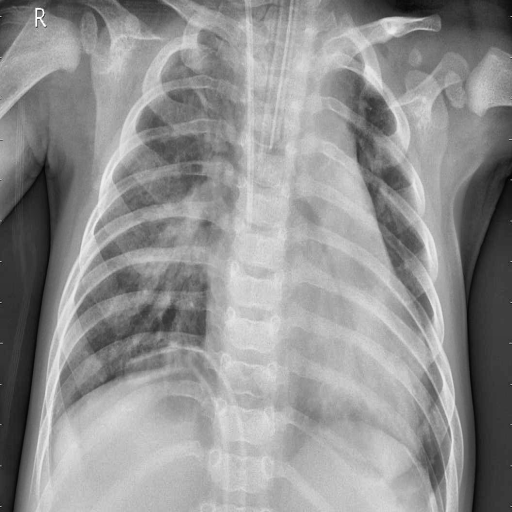
Finding: PNEUMONIA